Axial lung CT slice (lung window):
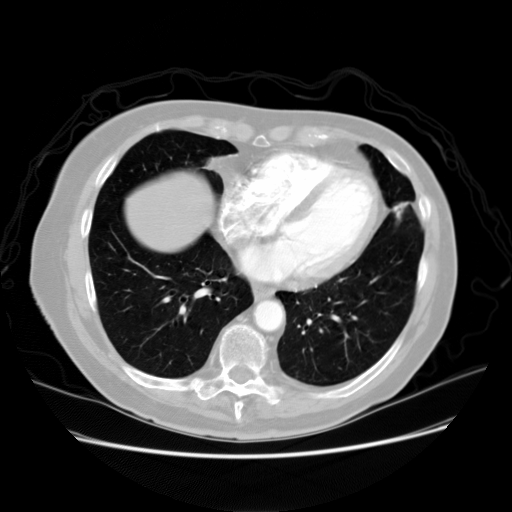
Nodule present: no